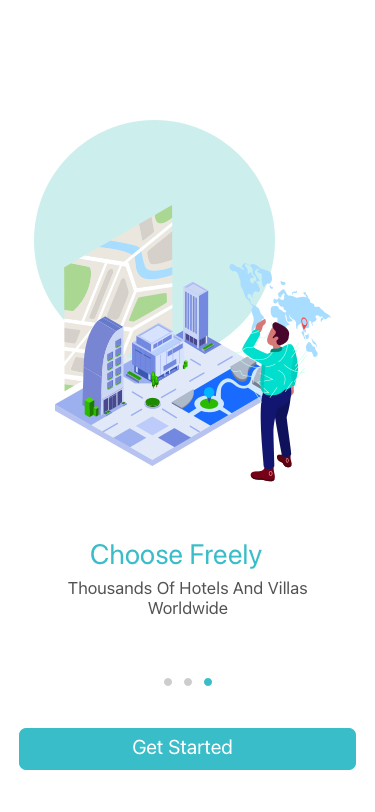
Text in this UI design:
Thousands Of Hotels And Villas
Worldwide
Choose Freely
Get Started